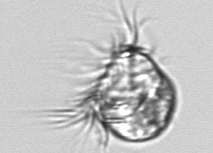
Label: Leegaardiella_ovalis